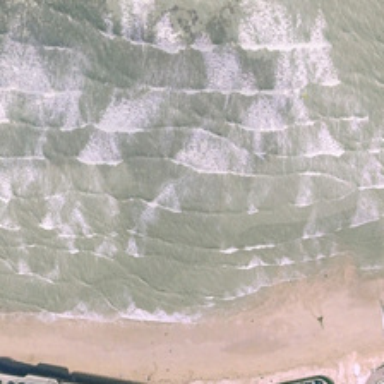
White waves in green ocean are near yellow beach .